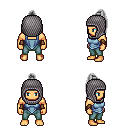
a pixel art fantasy rpg character, male body template, human, tanned skin, blue vest, teal pants, gray long topknot hairstyle, chain hood, leather bracers, four views (front, back, left, right), 2x2 character sprite sheet, small pixel art, hard edges, no anti-aliasing